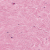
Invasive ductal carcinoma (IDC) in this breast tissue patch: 0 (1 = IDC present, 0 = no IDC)